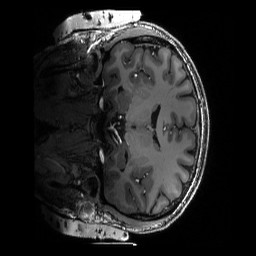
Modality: T1w
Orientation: coronal
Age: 30
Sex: male
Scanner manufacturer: siemens
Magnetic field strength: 6.98 T
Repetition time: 3.1 s
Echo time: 0.00242 s